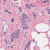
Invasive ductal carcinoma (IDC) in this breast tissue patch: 1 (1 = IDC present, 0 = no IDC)